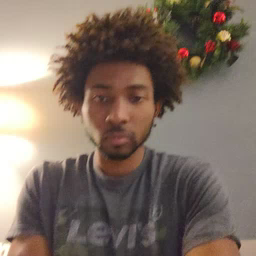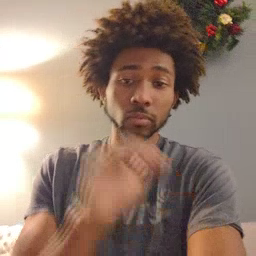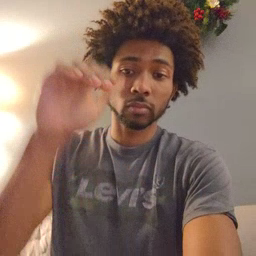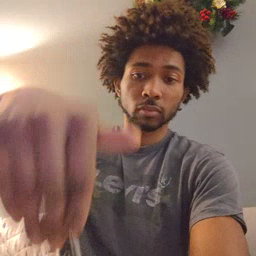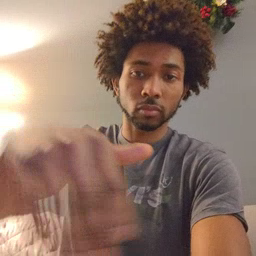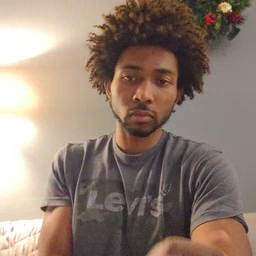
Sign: night